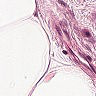
Metastatic tissue present: no